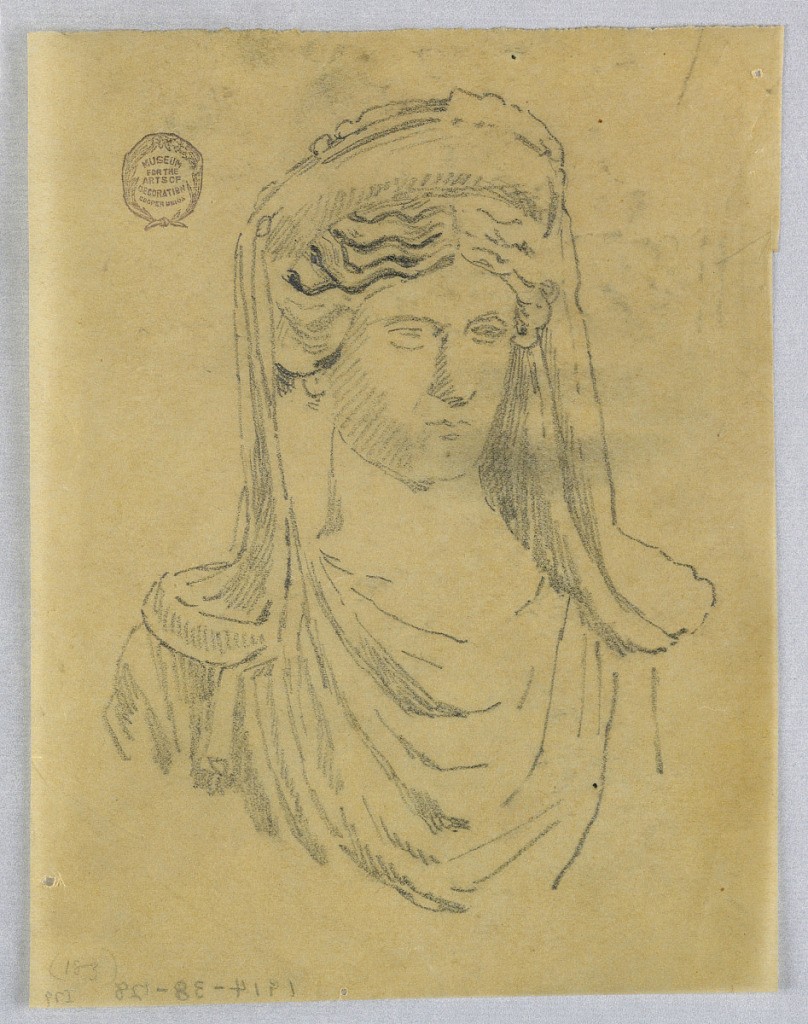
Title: Sketch of Bust of a Woman
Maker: Francis Augustus Lathrop, American, 1849–1909
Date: ca. 1895
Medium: Graphite on tracing paper
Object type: Drawing
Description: Bust of a woman in classical style. Hair parted in the center, with headress and veil. Head turned slightly to the right.